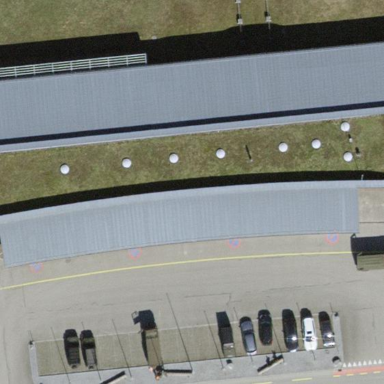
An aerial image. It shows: Building that is part of sports center specializing in shooting sports.